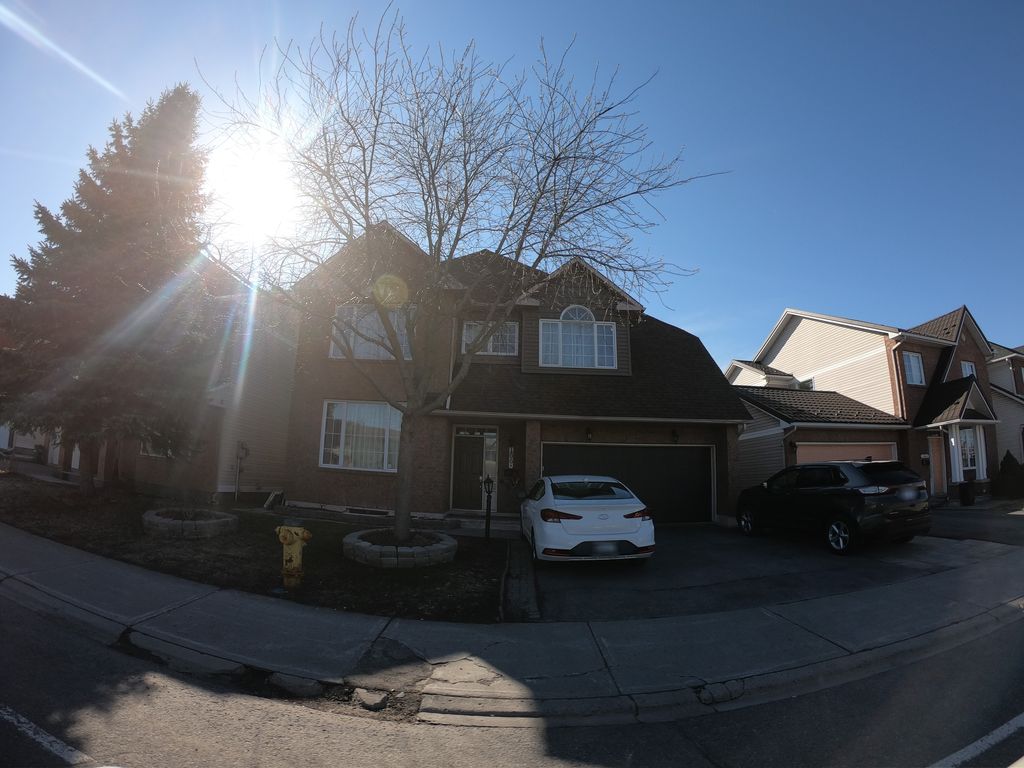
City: ottawa-gatineau